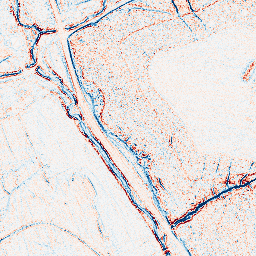
Category: edge_preserving
Decomposition family: bilateral
Decomposition parameters: d: 5
sigma_color: 150
sigma_space: 150
Upsampling method: lanczos
Upsampling parameters: scale: 8
Upsampling scale: 8